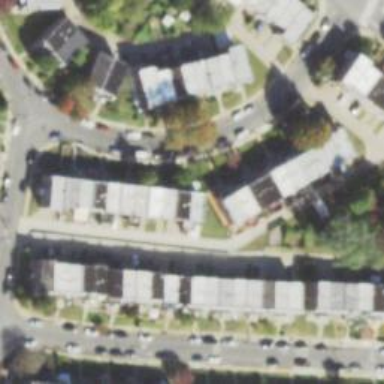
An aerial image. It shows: Alleyway designated as service road.